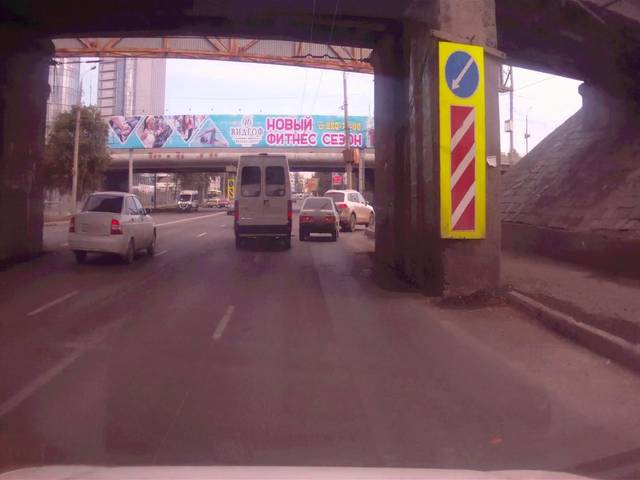
Region: Russia
Coordinates: 55.161, 61.427